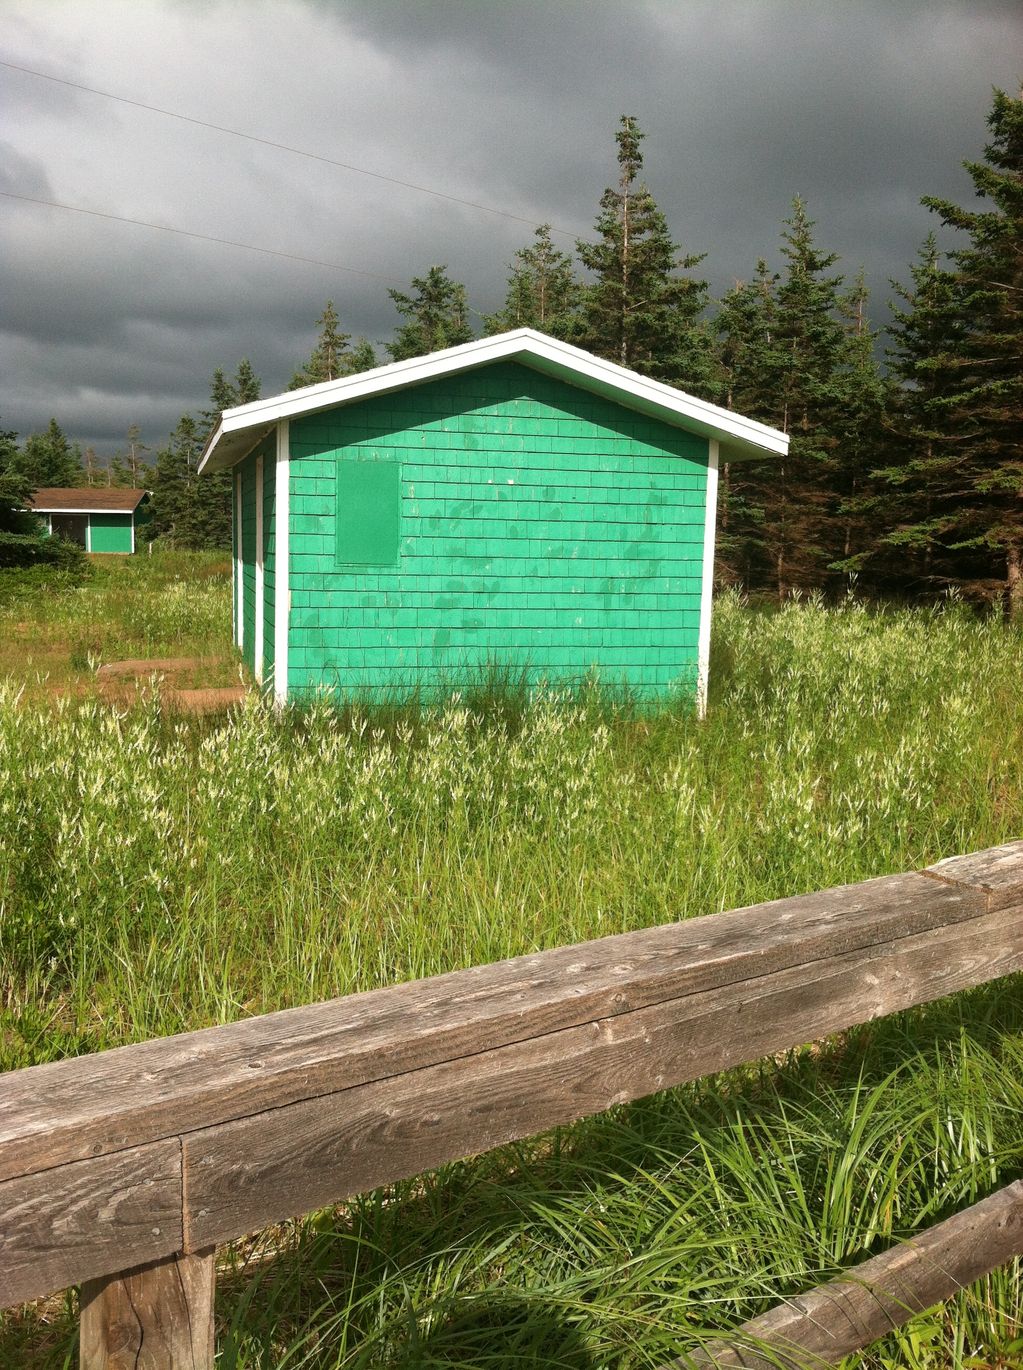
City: charlottetown